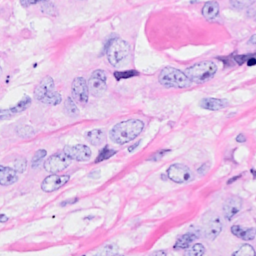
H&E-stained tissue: Breast